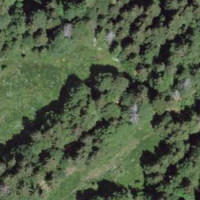
EUNIS habitat code: 44
Species observed at this site:
Primula veris